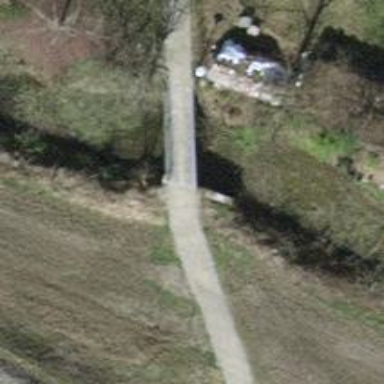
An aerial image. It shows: Pebblestone path that goes over bridge.